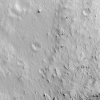
Atmospheric dust classification: not_dusty